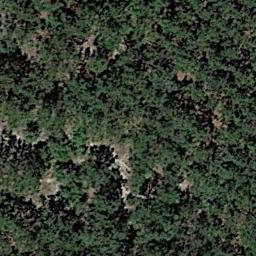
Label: forest